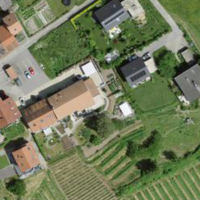
EUNIS habitat code: 55
Species observed at this site:
Sedum album